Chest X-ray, AP view. Patient: 52 years old, sex M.
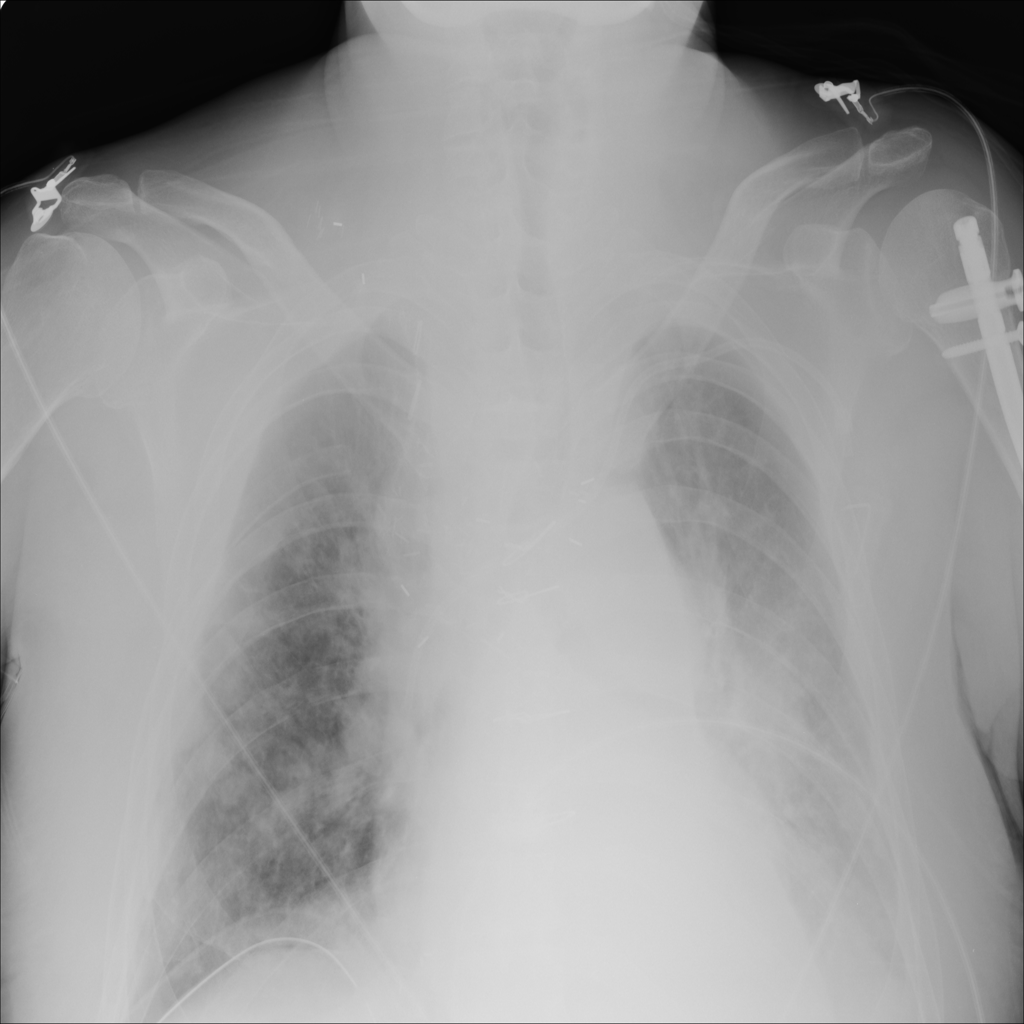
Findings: Atelectasis, Consolidation, Effusion, Mass, Pleural_Thickening